Question: I'm a bit confused with the mechanincs of selection on a JList. Let's say I have a JPanel in a JFrame. Inside this Panel I have a JList and a TextField. If I click on an item of the JList, the item selected goes to light blue colour and a dark blue frame is created around it. At this point, if I call getSelectedValue() I get the selected it correctly. However, if I now click on the TextField, the dark blue frames goes away (the blue "highlight" remains), and if I call getSelectedValue() I get null.
Why does this happens? How can I get the item that is "highlighted" even if it doesn't have the focus (the frame I was talking about)?
Thanks in advance
Edit: It seems the problem is not what I explain. Still, I'm getting a null selected object if I try to get it when pressing a button. Capture:

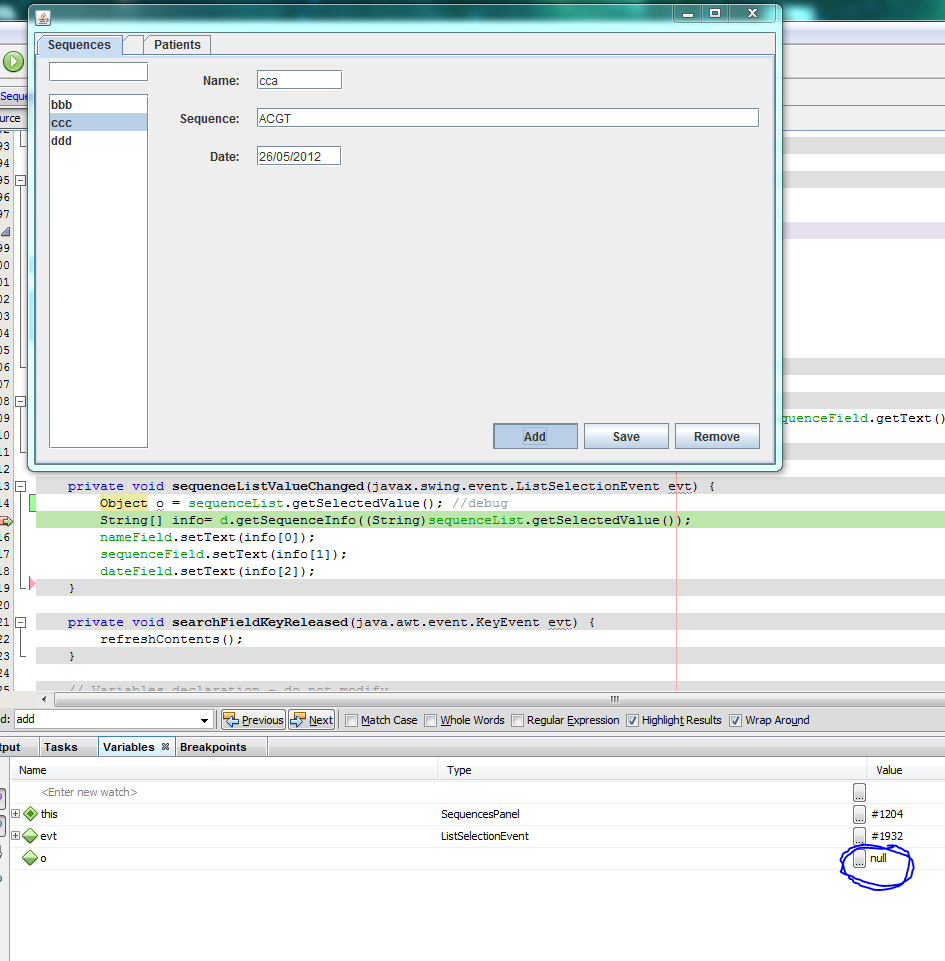
Answer: That add button was triggering a method in which the list was emptied and refilled with the new values. Apparetnly that changes aren't showed even if you are debugging, which is why I was ignoring it and why the screenshot was showing that.